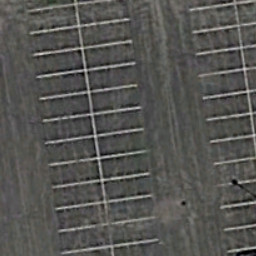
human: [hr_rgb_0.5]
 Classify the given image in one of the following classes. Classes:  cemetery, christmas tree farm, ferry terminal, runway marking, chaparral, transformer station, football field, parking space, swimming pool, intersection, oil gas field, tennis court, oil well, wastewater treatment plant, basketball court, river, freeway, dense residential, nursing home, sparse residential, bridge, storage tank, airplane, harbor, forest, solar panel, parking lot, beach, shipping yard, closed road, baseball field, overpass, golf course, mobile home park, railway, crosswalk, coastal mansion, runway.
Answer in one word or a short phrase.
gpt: parking space